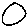
Label: circle